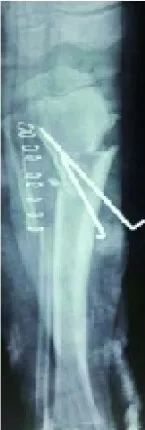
In-operative picture shows the osteotomy site and post-operative X-rays. Varus deformity is corrected to normal alignment,
c.
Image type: radiology (x_ray)